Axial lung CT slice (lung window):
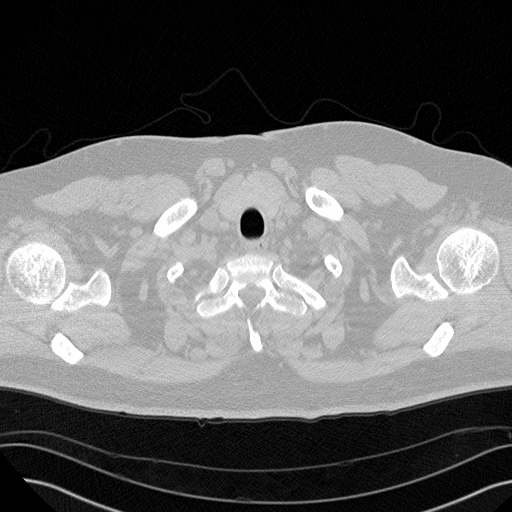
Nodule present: no